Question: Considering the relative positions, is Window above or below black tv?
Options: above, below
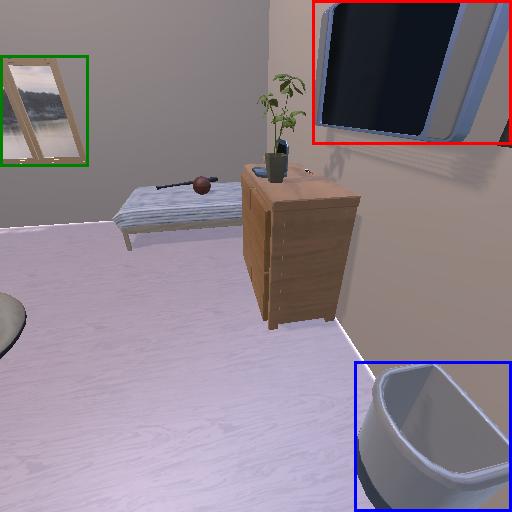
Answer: above